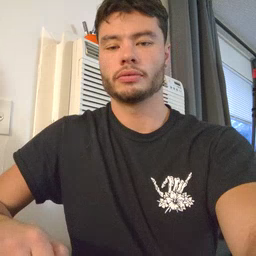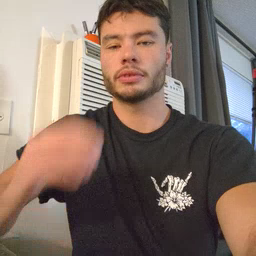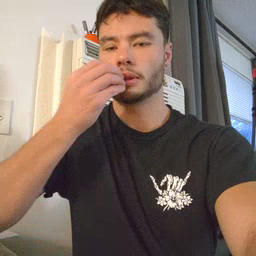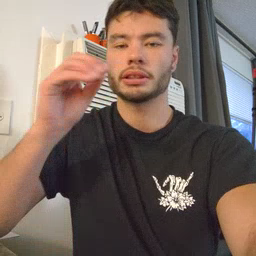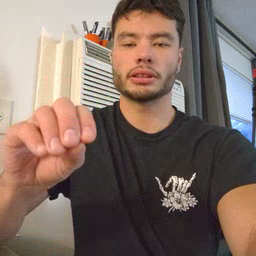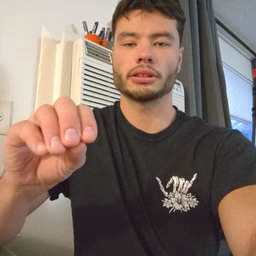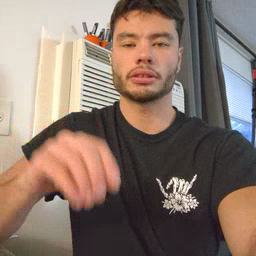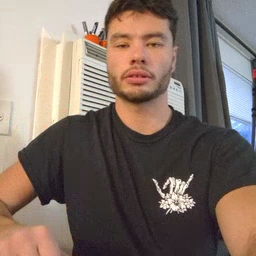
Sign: kiss